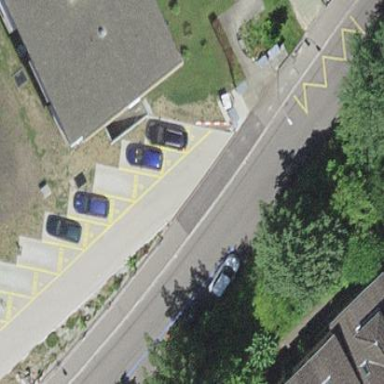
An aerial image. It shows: Parking area with surface.